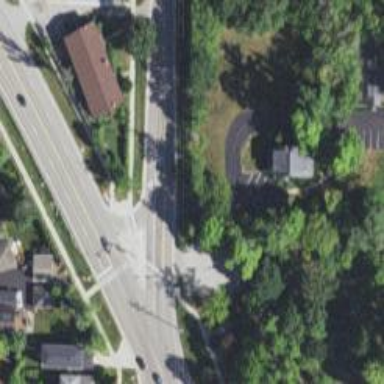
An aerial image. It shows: Footway with traffic island in the middle.